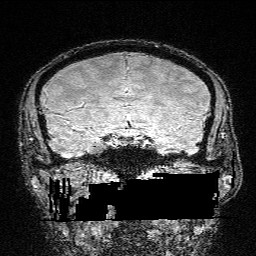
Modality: FLASH
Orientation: sagittal
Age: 30
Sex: male